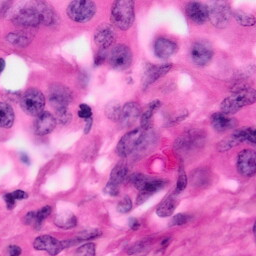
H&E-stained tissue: Pancreatic